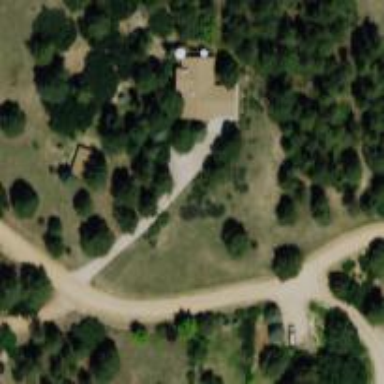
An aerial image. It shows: Driveway leading to service road.